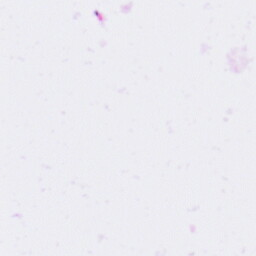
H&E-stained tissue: Pancreatic